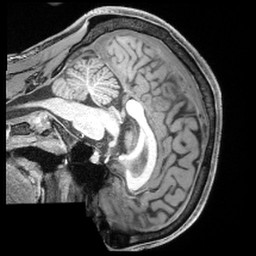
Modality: T1w
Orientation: sagittal
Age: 27
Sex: male
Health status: healthy
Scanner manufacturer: siemens
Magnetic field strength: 3 T
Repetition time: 2.4 s
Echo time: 0.00194 s